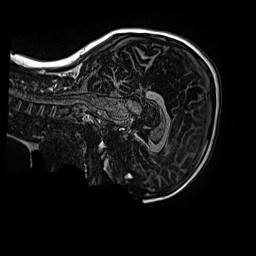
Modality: MP2RAGE
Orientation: sagittal
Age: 9
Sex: female
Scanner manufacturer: siemens
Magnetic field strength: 3 T
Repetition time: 4 s
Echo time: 0.00299 s